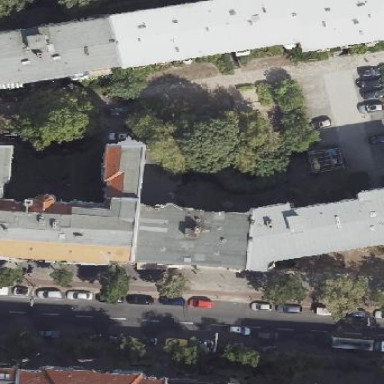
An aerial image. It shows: Grey flat-roofed apartments.